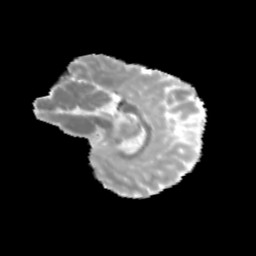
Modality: MD
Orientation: sagittal
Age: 12
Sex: male
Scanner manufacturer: siemens
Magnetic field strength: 3 T
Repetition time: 3.8 s
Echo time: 0.07 s